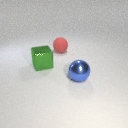
large red rubber sphere to the left of large blue metal sphere